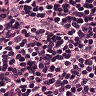
Metastatic tissue present: yes